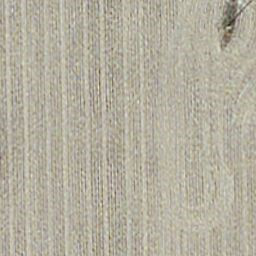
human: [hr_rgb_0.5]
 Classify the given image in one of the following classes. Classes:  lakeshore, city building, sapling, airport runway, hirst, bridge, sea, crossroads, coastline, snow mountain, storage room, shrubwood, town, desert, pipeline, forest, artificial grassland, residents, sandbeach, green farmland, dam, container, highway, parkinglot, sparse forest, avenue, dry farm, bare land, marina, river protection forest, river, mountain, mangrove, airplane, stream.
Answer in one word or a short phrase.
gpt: dry farm